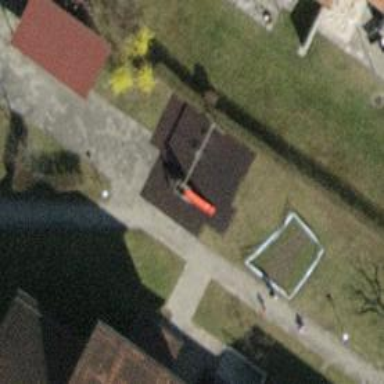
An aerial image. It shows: Playground featuring slide.